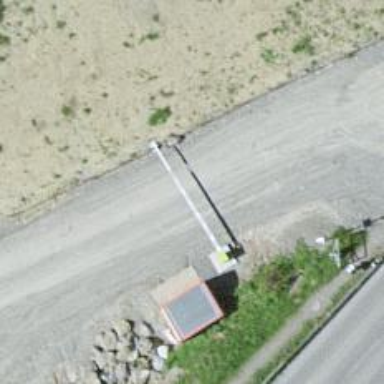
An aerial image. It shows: Lift gate barrier.